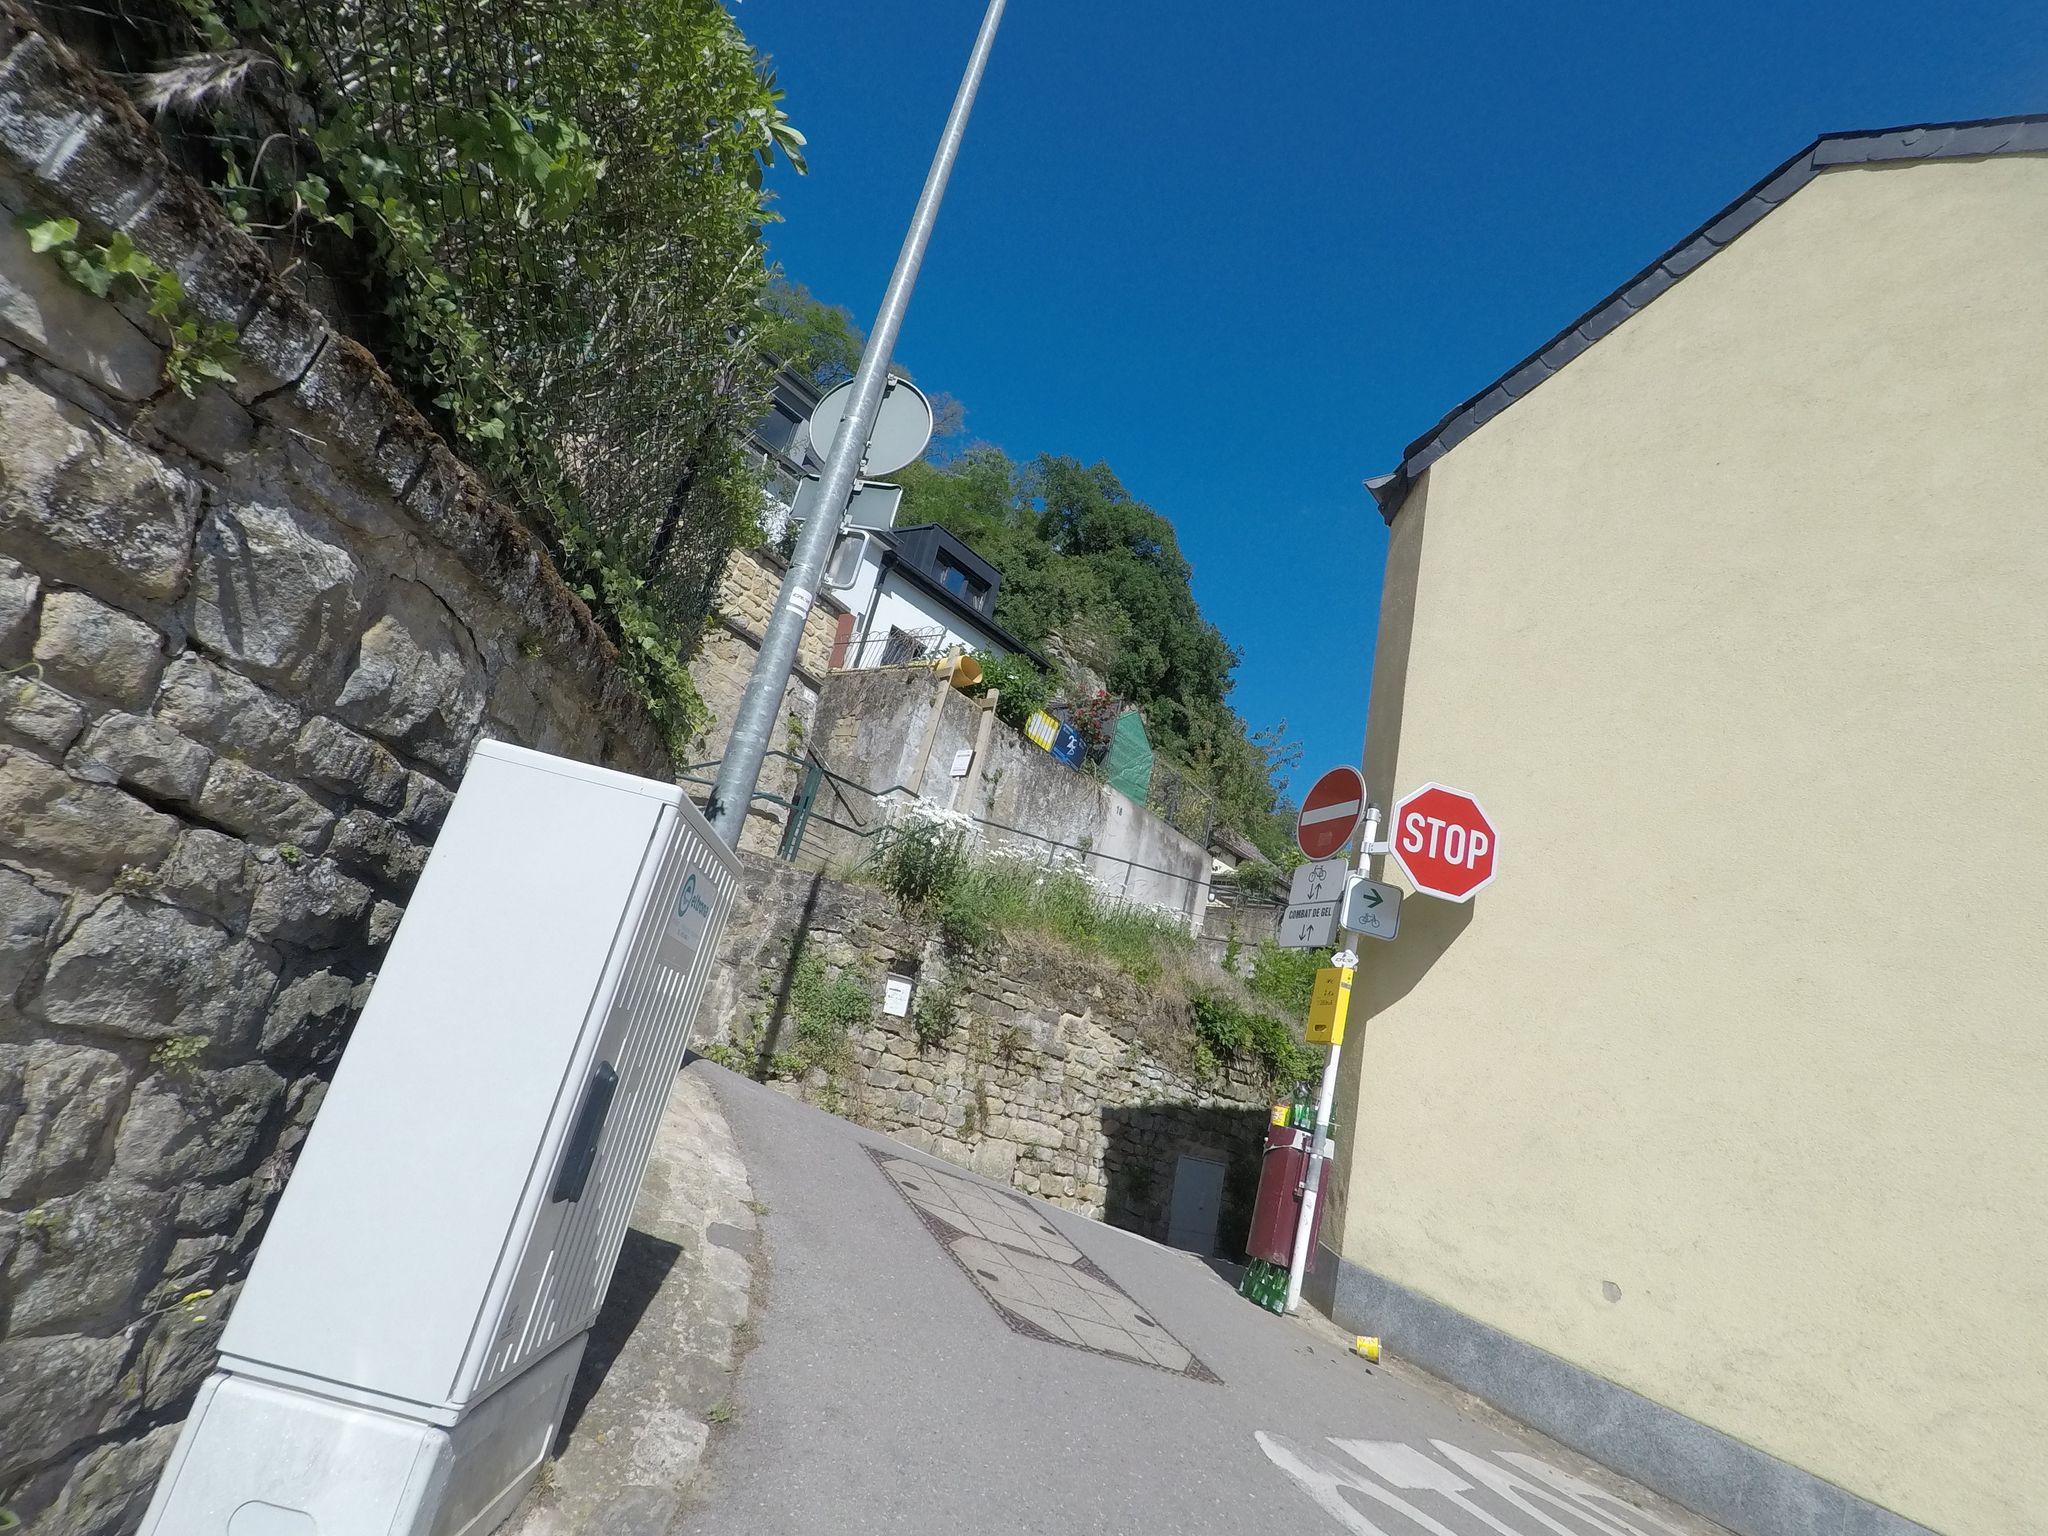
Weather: clear
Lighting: day
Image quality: good
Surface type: walking surface
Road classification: cycleway, path
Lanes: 2
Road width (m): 2, 1
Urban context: urban centre
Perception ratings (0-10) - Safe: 1.93, Lively: 5.14, Beautiful: 3.31, Boring: 8.57, Depressing: 4.83, Wealthy: 3.87